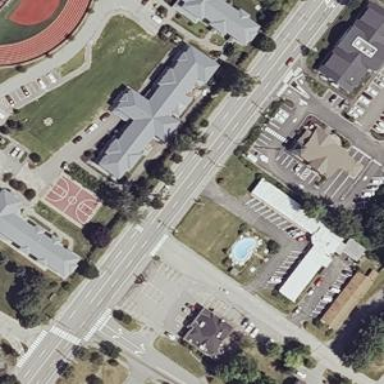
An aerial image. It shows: Dormitory building.